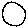
Label: circle